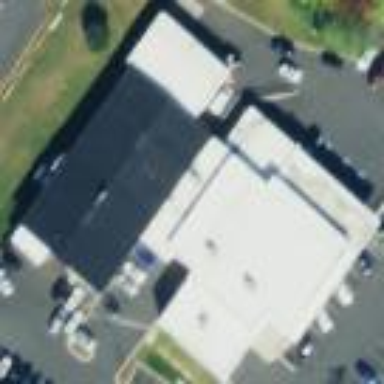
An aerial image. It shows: Car shop building.